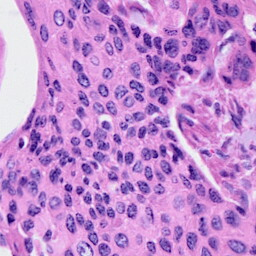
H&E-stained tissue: Cervix